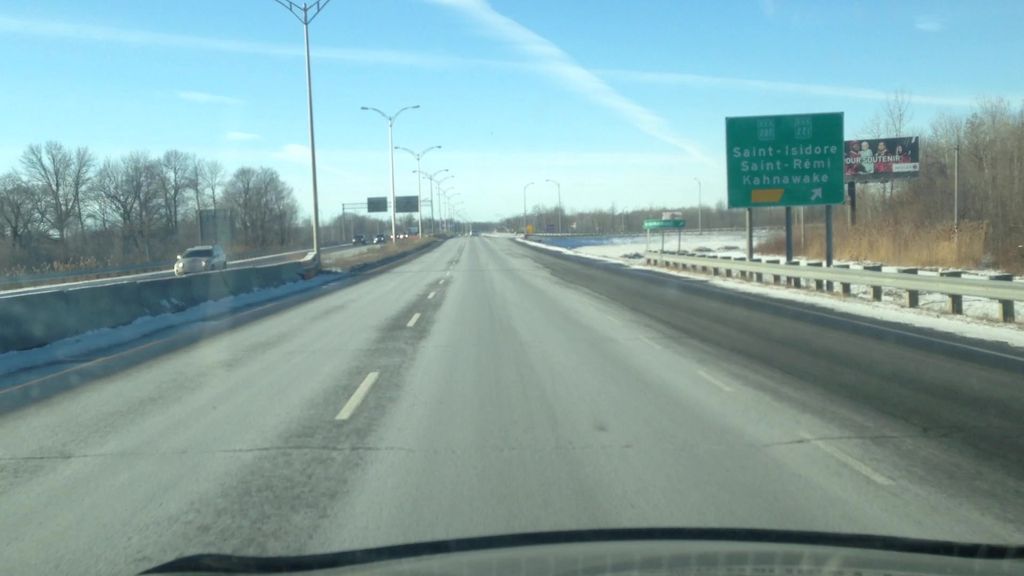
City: montreal